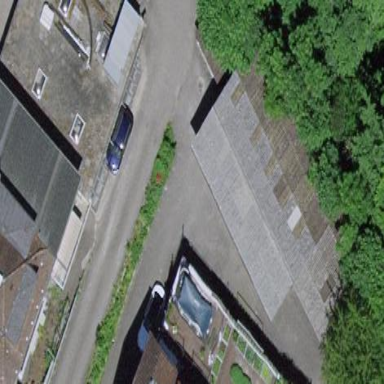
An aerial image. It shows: Garage building.